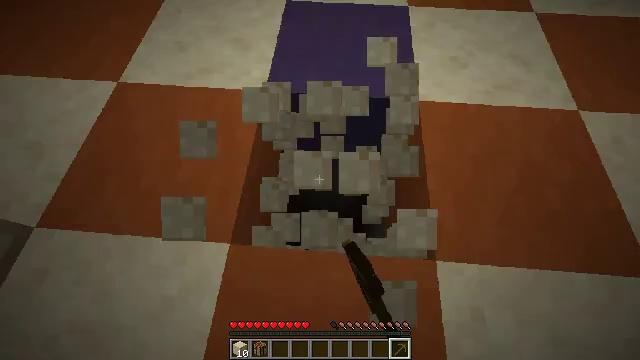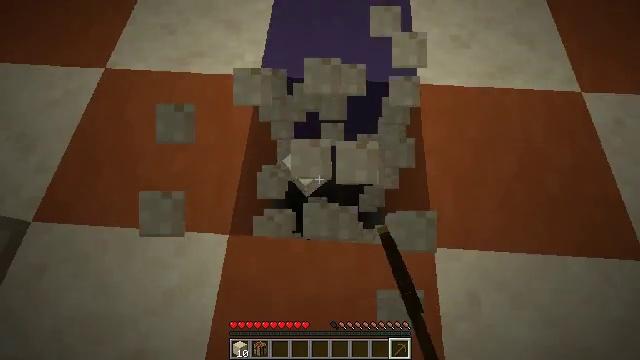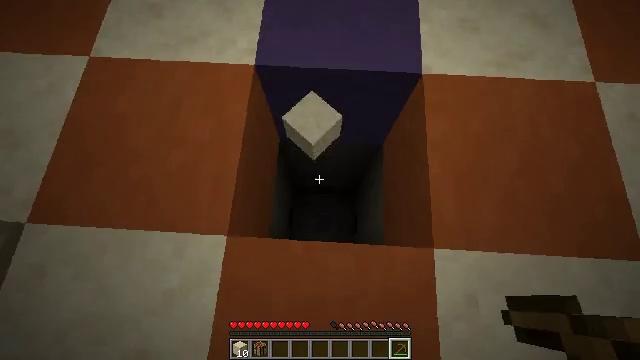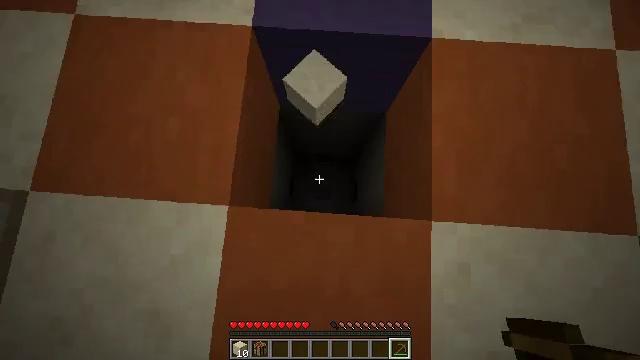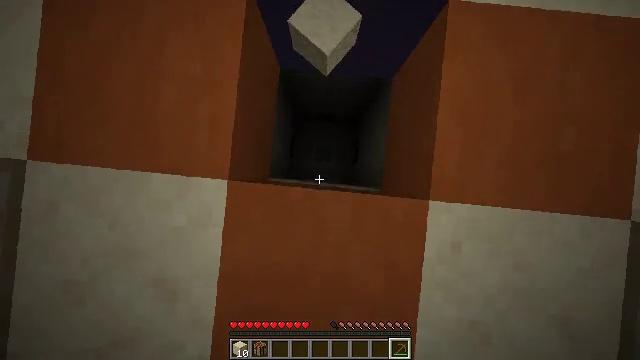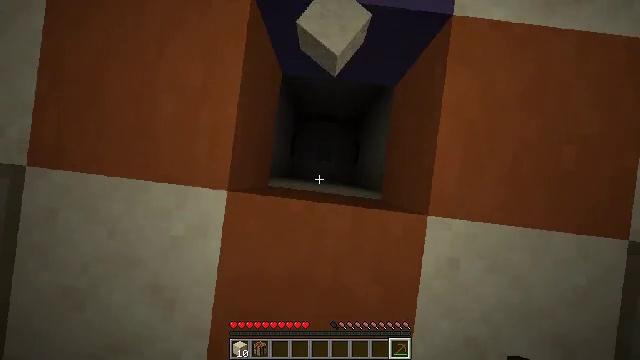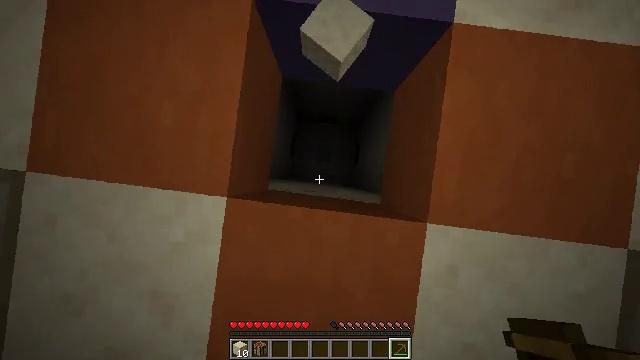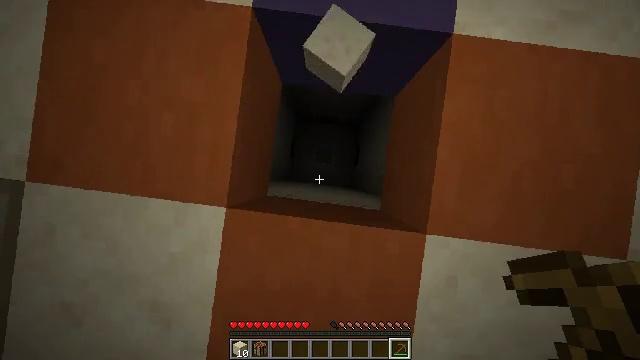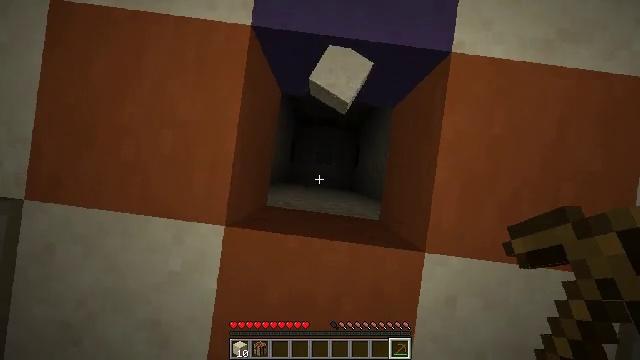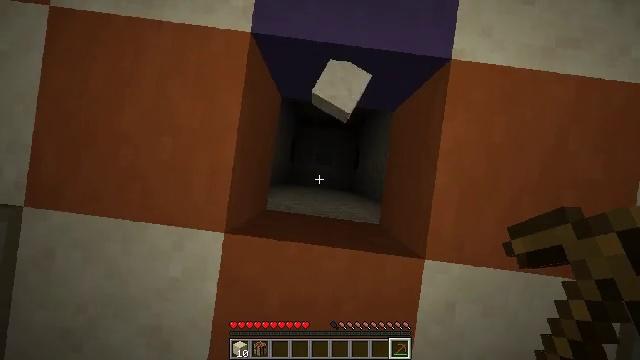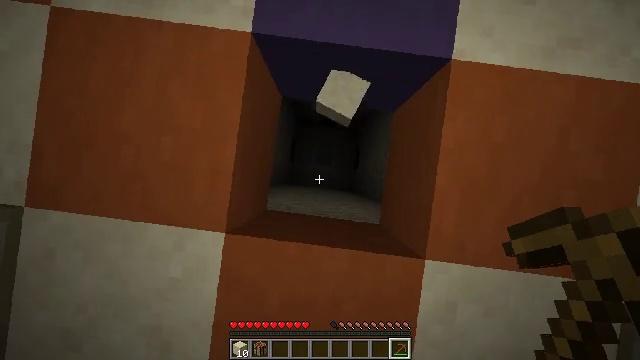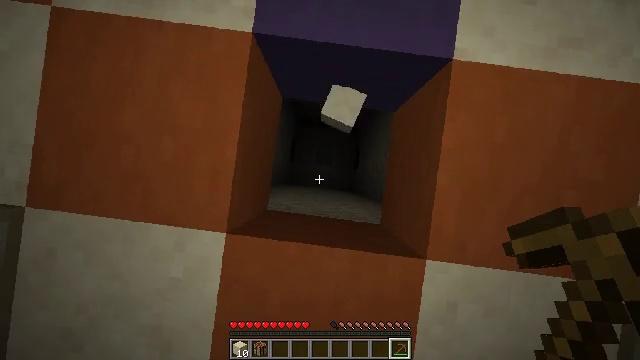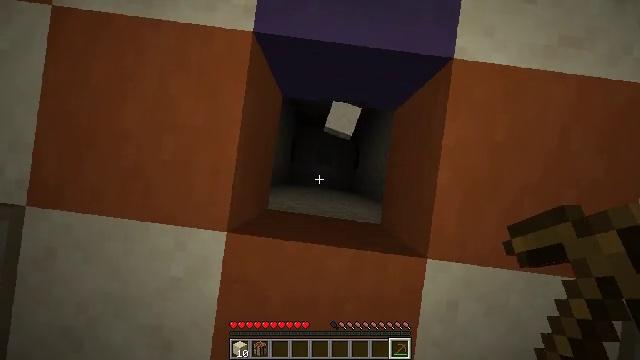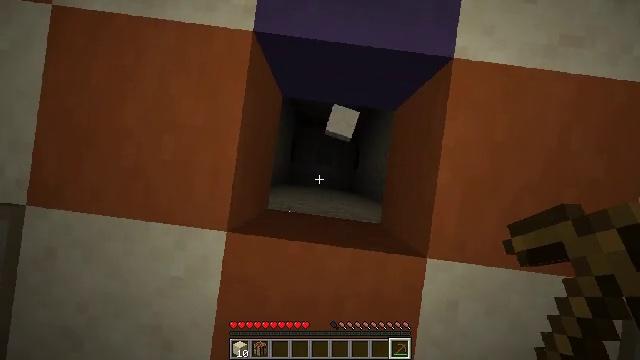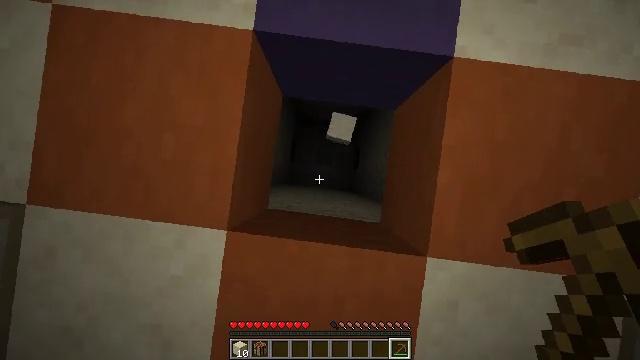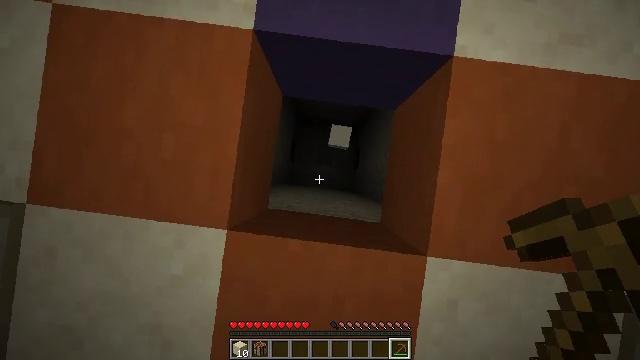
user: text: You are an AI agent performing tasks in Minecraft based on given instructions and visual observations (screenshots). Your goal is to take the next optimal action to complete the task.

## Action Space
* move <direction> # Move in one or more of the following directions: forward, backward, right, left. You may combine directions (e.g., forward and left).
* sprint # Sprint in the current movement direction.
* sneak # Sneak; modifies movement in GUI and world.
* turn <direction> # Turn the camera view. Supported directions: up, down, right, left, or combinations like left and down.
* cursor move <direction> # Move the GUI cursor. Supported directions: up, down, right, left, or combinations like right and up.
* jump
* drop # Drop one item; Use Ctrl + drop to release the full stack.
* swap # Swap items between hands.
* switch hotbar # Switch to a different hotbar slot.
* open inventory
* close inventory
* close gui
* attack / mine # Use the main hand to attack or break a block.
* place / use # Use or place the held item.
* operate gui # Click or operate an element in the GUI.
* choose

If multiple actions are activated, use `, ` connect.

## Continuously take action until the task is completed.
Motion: motion action
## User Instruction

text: Dig out the orange terracotta.
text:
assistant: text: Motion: move forward, sneak, turn right and down, attack / mine
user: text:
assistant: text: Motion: move forward, sneak, turn down, attack / mine
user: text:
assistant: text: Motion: move forward, sneak, turn down, attack / mine
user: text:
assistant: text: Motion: move forward, sneak, turn left and down
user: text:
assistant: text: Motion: move forward, sneak, turn left and down
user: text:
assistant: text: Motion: move forward, sneak, turn down
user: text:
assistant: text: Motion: move forward, sneak
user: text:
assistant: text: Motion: move forward, sneak
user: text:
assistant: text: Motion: move forward, sneak
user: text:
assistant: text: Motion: move forward, sneak
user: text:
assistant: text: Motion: move forward, sneak
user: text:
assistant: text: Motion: sneak
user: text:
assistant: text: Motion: sneak
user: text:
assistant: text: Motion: sneak
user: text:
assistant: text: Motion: sneak
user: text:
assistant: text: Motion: sneak
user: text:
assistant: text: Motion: sneak
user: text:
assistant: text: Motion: sneak
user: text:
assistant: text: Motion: move back, sneak
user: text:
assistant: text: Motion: move back, sneak
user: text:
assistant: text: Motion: move back, sneak
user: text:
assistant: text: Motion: move back, sneak
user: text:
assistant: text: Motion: move back, sneak
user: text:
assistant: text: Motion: move back, sneak
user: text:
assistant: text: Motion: move back, sneak
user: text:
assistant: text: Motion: move back, sneak
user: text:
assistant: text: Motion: sneak
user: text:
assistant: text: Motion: sneak
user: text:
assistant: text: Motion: sneak
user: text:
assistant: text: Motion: sneak